Question: i have implemented UIImage Category...and i am trying to call a method from my viewcontroller..strangely i am getting below shown warning

can anyone please answer why i am getting this warning and how to avoid that
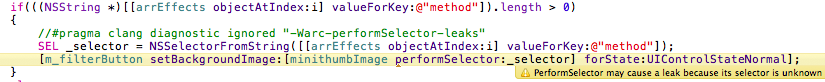
Answer: It looks like the compiler doesn't know if it needs to release the value returned by the selector. So I'm guessing you have ARC enabled, or maybe the compiler is checking this anyway as part of the static analysis stuff.
The selector may return a +1 retained object, or an autoreleased object. There is no way to know this at compile time so the compiler is giving you this warning.
Generally you should not get objects from selectors like this. The better solution would be with a strongly typed delegate interface where the memory semantics are clearer.